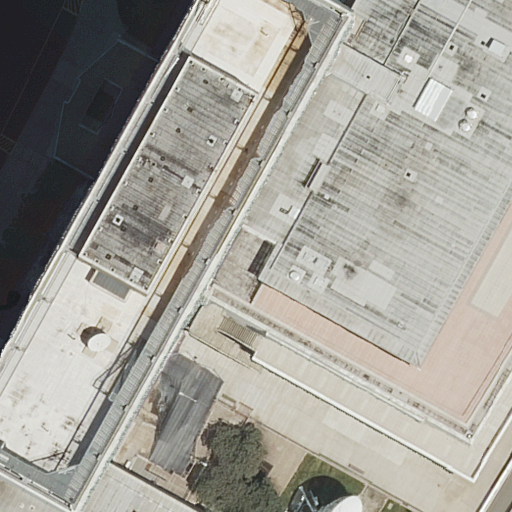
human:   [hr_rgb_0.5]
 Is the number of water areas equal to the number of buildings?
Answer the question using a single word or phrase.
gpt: no

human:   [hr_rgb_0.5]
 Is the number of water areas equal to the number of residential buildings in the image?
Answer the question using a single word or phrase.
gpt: no

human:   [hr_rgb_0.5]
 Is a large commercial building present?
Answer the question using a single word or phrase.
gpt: no

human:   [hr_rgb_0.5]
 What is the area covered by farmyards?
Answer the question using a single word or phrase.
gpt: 0m2

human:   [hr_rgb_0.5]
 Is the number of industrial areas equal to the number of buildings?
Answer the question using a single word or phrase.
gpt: no

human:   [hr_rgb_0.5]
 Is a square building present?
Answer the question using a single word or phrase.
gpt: no

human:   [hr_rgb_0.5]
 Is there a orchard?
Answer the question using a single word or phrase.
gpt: no

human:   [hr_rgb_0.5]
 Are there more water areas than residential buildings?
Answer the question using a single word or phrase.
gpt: no

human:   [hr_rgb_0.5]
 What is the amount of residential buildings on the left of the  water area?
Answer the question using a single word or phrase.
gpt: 2

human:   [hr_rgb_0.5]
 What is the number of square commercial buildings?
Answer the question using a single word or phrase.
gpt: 0

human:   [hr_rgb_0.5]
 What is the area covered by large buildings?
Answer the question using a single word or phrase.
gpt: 2527m2

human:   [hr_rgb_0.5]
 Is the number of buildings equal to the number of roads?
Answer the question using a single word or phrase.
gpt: no

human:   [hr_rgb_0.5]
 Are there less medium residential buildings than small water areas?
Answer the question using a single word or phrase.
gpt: yes

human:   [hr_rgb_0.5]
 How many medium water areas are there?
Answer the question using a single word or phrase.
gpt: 0

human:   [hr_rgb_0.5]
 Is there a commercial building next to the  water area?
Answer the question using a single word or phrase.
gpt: no

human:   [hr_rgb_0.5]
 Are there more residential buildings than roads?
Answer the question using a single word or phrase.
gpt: no

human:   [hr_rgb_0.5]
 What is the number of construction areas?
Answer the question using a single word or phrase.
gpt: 0

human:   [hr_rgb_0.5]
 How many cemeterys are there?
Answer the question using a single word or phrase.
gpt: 0

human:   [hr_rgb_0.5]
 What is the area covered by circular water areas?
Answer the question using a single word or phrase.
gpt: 0m2

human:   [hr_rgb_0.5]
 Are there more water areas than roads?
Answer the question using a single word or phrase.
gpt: no

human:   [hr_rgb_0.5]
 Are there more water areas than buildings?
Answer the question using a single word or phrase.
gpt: no

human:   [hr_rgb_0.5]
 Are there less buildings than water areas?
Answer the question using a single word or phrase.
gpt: no

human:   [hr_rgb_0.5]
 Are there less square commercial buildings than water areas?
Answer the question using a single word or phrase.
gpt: yes

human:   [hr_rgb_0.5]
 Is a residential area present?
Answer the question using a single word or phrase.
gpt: no

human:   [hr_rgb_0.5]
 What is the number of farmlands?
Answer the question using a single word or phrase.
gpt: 0

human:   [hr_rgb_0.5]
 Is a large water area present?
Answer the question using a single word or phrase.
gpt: no

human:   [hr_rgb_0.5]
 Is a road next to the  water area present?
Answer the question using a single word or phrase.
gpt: yes

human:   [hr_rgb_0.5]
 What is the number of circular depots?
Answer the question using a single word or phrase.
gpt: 0

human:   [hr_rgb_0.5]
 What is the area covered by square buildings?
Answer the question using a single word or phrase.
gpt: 0m2

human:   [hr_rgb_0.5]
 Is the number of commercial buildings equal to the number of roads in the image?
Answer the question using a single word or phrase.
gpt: no

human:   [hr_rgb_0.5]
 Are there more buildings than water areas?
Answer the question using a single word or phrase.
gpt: yes

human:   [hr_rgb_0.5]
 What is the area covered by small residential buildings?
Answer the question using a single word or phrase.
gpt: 1m2

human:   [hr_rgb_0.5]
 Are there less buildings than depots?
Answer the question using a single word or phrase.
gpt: no

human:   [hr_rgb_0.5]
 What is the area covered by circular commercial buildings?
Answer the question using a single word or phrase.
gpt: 0m2

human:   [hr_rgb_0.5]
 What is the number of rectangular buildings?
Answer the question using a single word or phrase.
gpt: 2

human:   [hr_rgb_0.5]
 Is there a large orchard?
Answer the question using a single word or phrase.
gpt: no

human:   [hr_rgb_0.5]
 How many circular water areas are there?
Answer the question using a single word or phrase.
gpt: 0